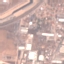
Land use / land cover class: Industrial